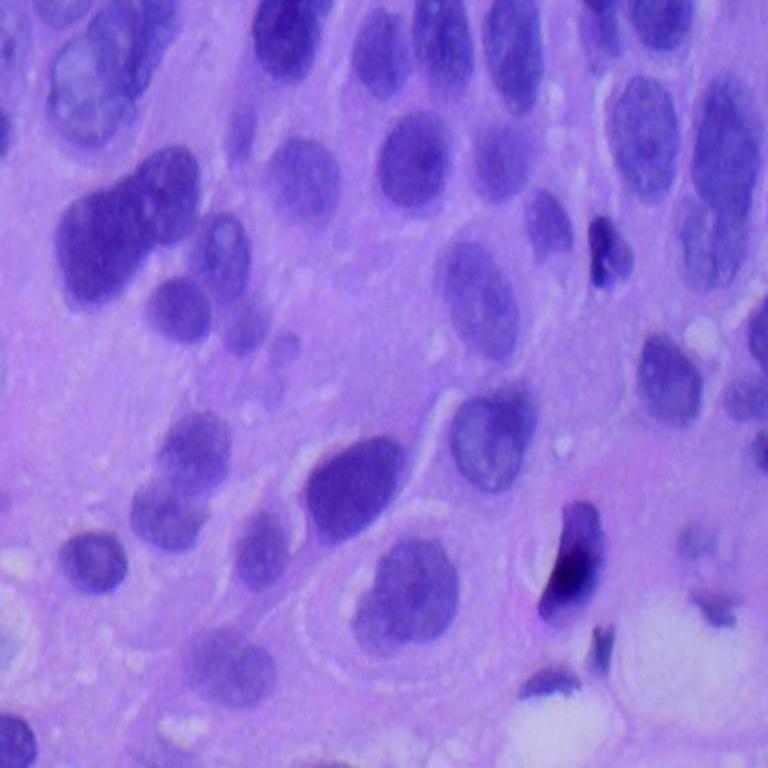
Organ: lung
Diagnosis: squamous carcinomas